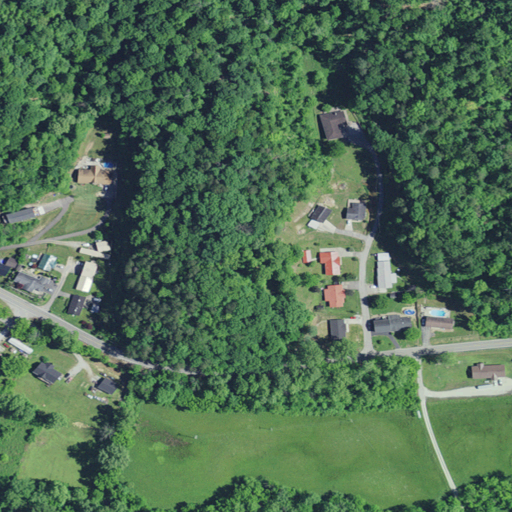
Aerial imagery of valley in Kentucky named Cow Pen Hollow containing deciduous forest, pasture, open development, low intensity development, medium intensity development, mixed forest, and high intensity development